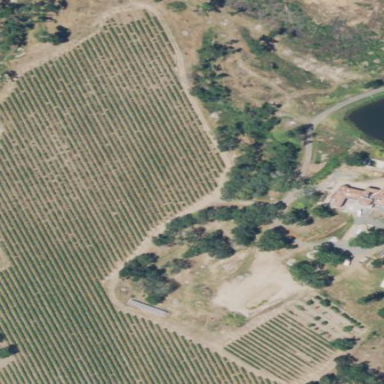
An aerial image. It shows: Vineyard where grapes are grown.